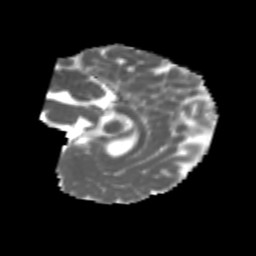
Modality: MD
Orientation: sagittal
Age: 7
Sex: male
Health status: healthy